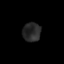
Tissue: lung
Cell type: Epithelial cells
Senescence score: 0.207
Nuclear area (px): 332
Mean DAPI intensity: 40.723